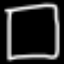
Label: square